Question: I've one small image displayed along the right edge of the screen. Actually that image is vertical but I want to display it horizontally. How should I achieve this using HTML and CSS?
For your reference following is the screen shot of the page which contains the vertical "Contact" image on right edge bottom side.

Can someone please help me in it?
Following is the code I tried for the vertical position it currently has :
'''
<div id="new_button_1">
<a href="#" >
<img src="http://www.yourdomain.com/contact.jpeg" alt="" pagespeed_url_hash="<PHONE>" border="0" align="middle" height="89" width="33">
</a>
</div>
'''
'''
#new_button_1 {
width: 33px;
position: fixed;
right: 0;
top: 85%;
cursor: pointer;
z-index: 7;
}
'''
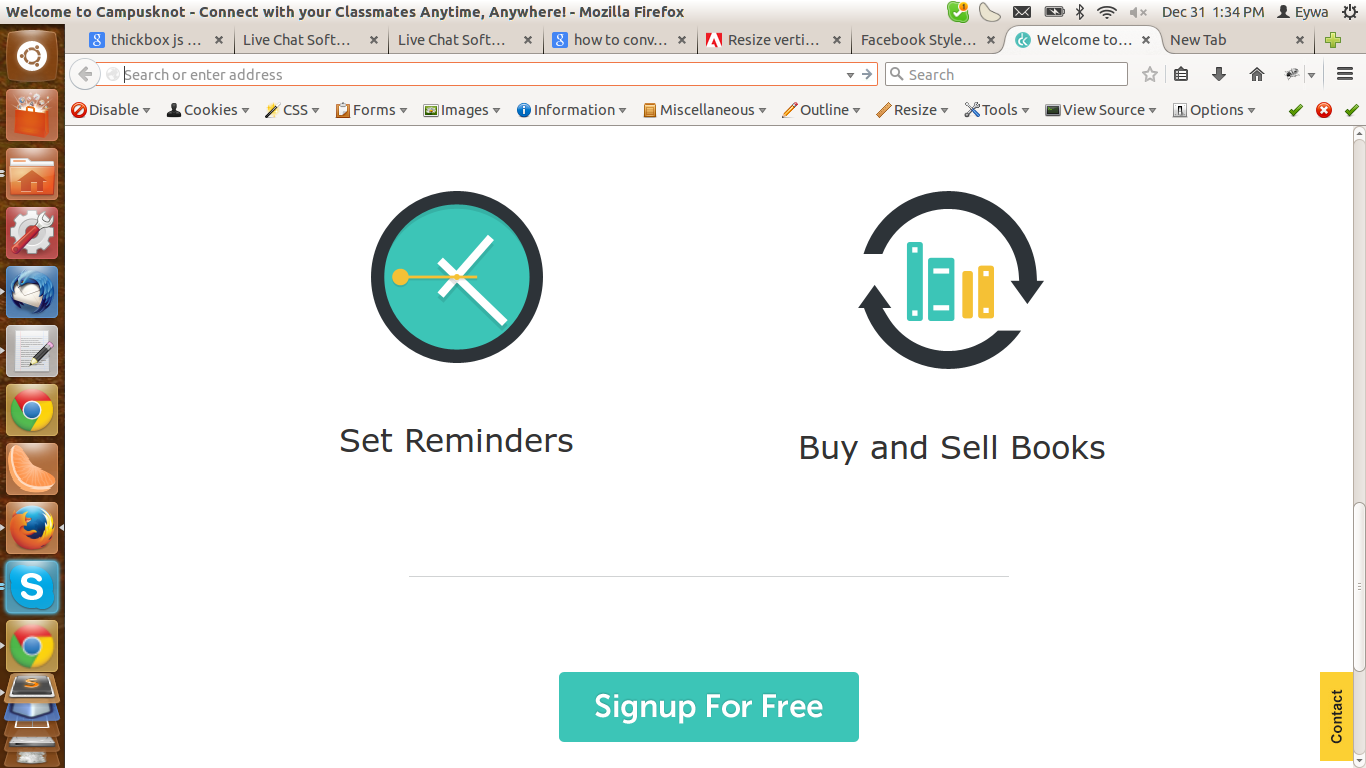
Answer: You can use CSS3 rotation
'''
transform: rotate(90deg);
'''